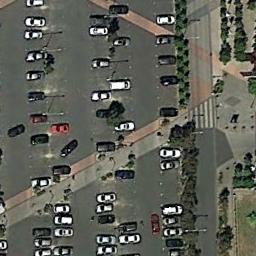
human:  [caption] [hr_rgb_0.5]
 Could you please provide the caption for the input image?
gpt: There are many different cars in the parking lot .

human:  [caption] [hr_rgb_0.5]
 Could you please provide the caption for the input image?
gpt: The parking lot is next to some trees .

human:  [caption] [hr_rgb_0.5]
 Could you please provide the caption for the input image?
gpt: Three rows of cars were parked in order in the parking lot .

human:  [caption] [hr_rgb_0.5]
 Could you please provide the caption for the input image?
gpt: The parking lot has some parked cars but lots of parking spaces are still empty .

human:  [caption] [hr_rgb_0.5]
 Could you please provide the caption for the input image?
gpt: There are some cars in the parking lot .